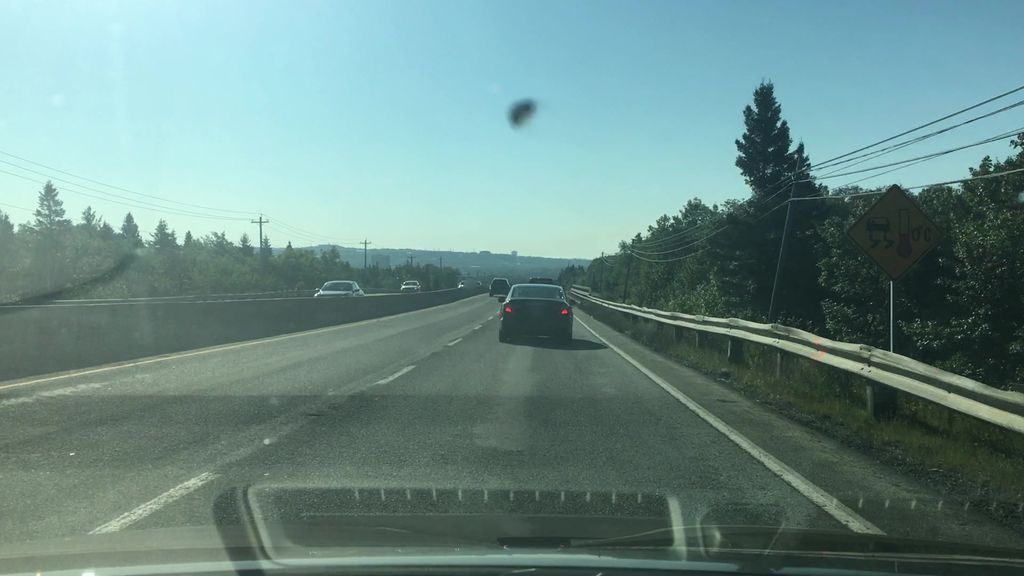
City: halifax